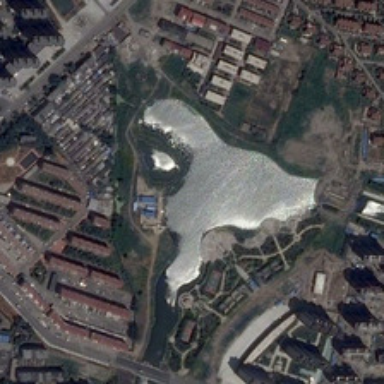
Many buildings are around a park with a pond .